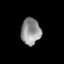
Tissue: skin
Cell type: Fibroblasts
Senescence score: 0.7769
Nuclear area (px): 507
Mean DAPI intensity: 146.452